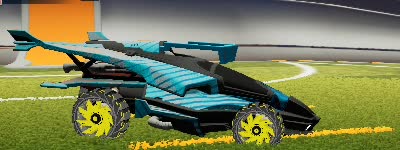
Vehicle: aftershock